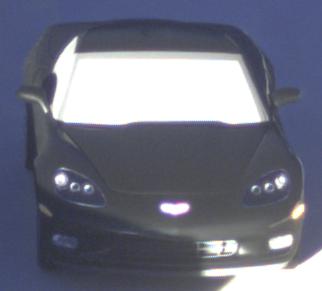
Make: Chevrolet
Model: Corvette Coupé
Detailed model: Corvette (C6) Coupé
Model produced from: 2005/02
Model produced until: 2008/03
Doors: 3
Color: black
Road condition: dry road
Daytime: sunrise or sunset
Contrast: high contrast